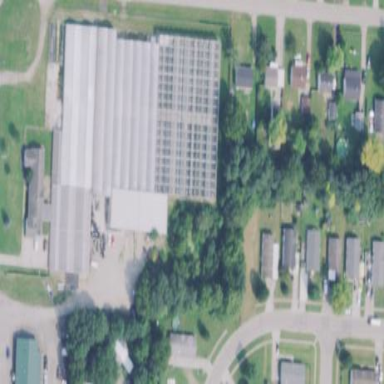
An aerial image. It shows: Greenhouse.